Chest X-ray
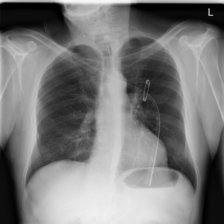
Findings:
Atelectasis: negative
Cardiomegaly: negative
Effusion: negative
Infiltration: negative
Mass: negative
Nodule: negative
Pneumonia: negative
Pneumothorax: negative
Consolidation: negative
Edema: negative
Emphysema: negative
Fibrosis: negative
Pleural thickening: negative
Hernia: negative